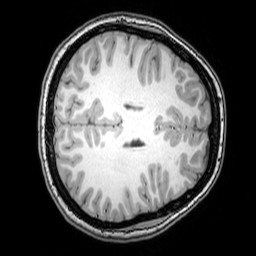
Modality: T1w
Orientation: axial
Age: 23
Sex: female
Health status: healthy
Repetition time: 0.081 s
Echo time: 0.037 s